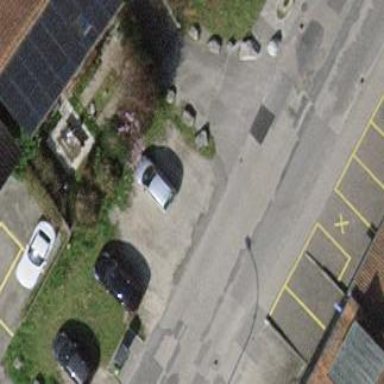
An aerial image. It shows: Street-side parking area.